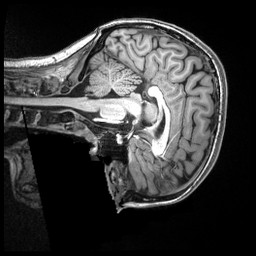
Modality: T1w
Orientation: sagittal
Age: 18
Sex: female